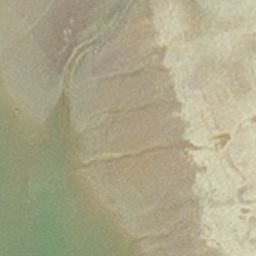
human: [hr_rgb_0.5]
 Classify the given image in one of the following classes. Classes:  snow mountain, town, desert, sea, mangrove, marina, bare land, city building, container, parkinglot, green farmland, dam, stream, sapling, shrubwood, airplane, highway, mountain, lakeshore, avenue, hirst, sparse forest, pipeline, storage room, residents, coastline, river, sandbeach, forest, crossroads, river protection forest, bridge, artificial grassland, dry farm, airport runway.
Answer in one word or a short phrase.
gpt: hirst